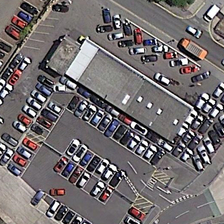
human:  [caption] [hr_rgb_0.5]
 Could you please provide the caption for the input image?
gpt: many cars are around a rectangle building in a parking lot .

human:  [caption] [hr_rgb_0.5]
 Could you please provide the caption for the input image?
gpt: many cars are around a rectangle building in a parking lot .

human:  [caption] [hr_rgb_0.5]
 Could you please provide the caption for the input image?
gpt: many cars are around a rectangle building in a parking lot .

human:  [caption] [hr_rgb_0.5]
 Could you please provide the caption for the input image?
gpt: many cars are around a rectangle building in a parking lot .

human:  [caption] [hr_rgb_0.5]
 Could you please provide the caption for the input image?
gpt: many cars are around a rectangle building in a parking lot .